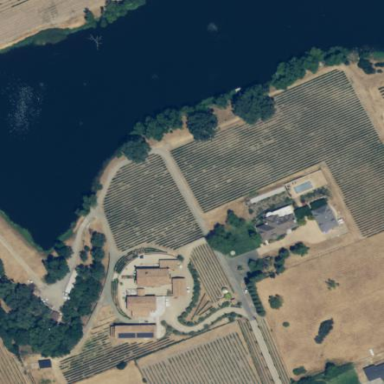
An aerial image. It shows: Vineyard growing wine grapes.